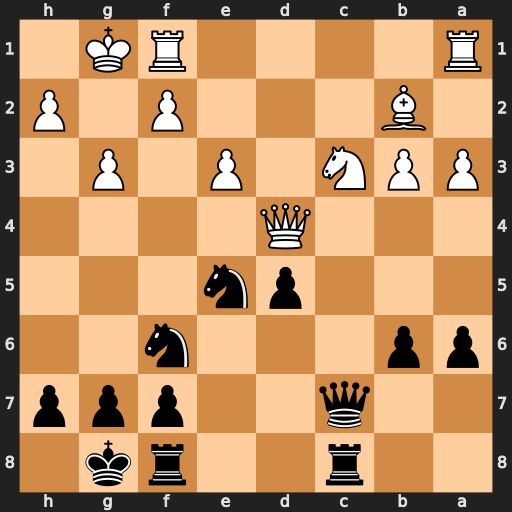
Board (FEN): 2r2rk1/2q2ppp/pp3n2/3pn3/3Q4/PPN1P1P1/1B3P1P/R4RK1
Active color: b
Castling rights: -
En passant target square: -
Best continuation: Nf3+ Kg2 Nxd4